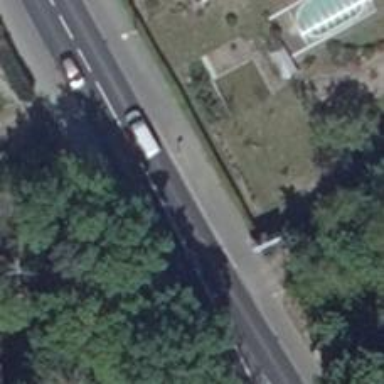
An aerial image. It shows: Platform for public transport. The platform is located by the road.